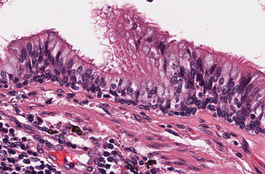
Tumor epithelial tissue: yes
Tumor-associated stroma tissue: yes
Normal tissue: no